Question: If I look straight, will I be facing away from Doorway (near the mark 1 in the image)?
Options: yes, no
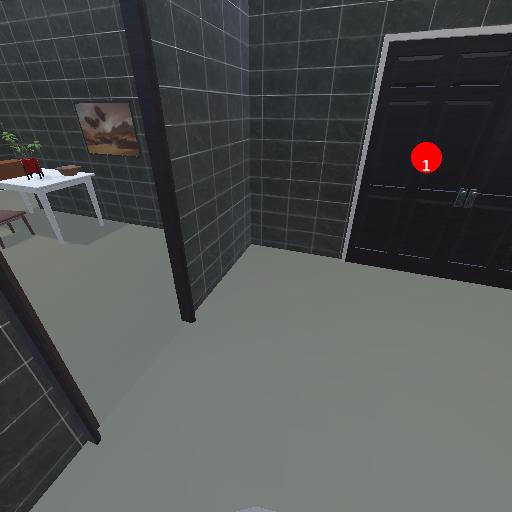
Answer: yes